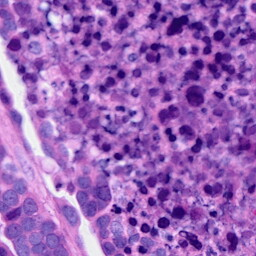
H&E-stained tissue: Ovarian